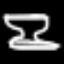
Label: hourglass